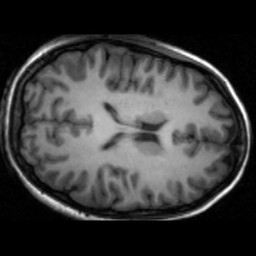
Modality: T1w
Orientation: axial
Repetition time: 0.008948 s
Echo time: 0.001784 s